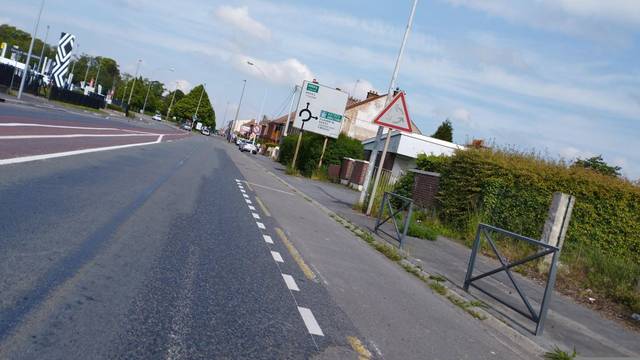
Region: France
Coordinates: 50.282, 2.806